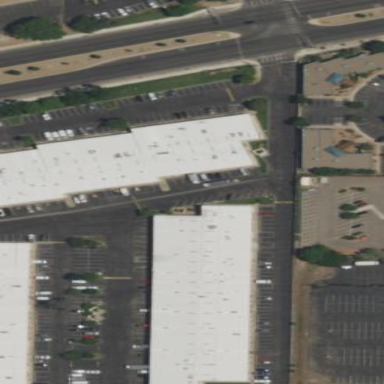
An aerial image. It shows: Parking area.